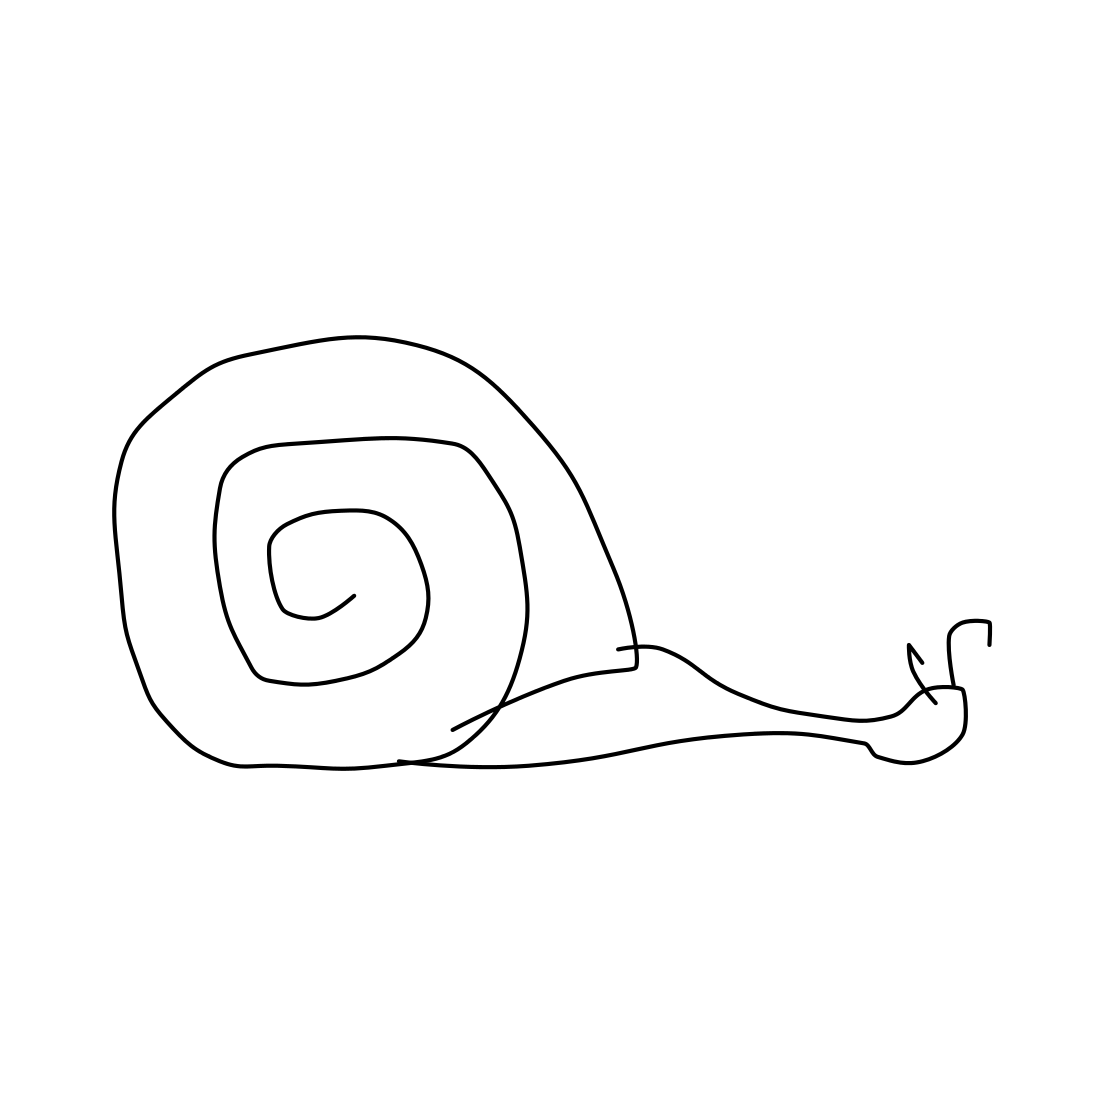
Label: snail